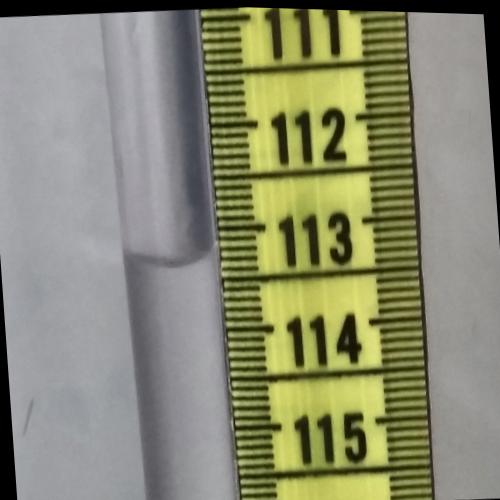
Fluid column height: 113.3 cm